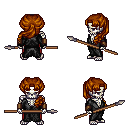
a pixel art fantasy rpg character, male body template, skeleton, gray robe, red pants, brunette princess hairstyle, leather bracers, spear, four views (front, back, left, right), 2x2 character sprite sheet, small pixel art, hard edges, no anti-aliasing